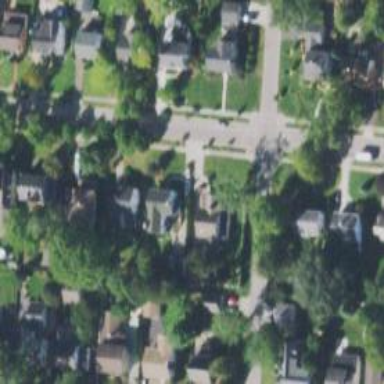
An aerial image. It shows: Neighborhood.